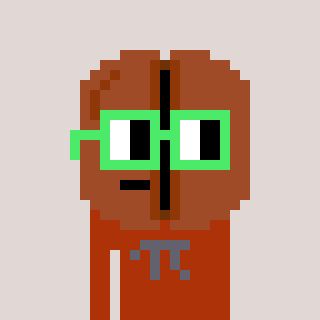
a pixel art character with square light green glasses, a coffeebean-shaped head and a hotbrown-colored body on a warm background